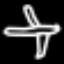
Label: airplane